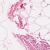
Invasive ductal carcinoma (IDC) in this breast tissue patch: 0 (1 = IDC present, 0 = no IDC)